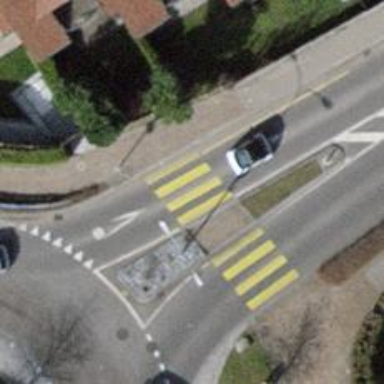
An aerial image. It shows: Uncontrolled zebra crossing on the road.